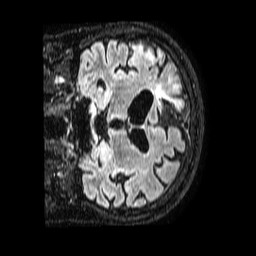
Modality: FLAIR
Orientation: coronal
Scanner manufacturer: philips
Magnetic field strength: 1.5 T
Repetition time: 4.8 s
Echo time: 0.3 s